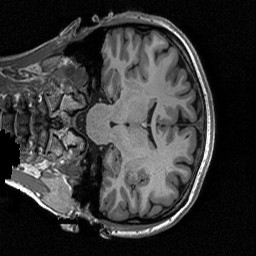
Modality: T1w
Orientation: coronal